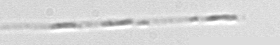
Label: Leptocylindrus